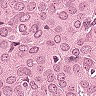
Metastatic tissue present: yes